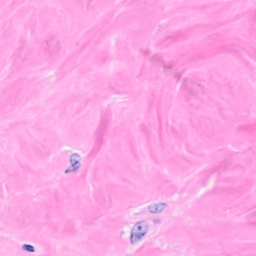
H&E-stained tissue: Breast